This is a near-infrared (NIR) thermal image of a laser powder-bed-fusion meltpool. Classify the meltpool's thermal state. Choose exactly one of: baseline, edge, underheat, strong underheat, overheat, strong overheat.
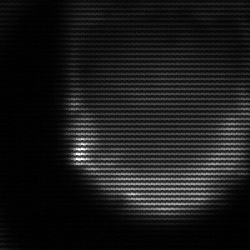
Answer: edge